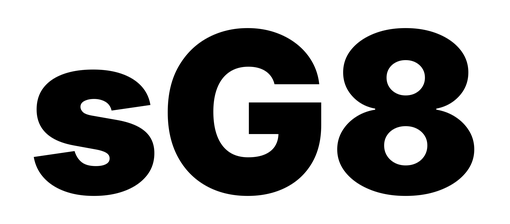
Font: Inter_Black